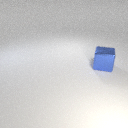
large blue metal cube